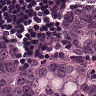
Metastatic tissue present: yes